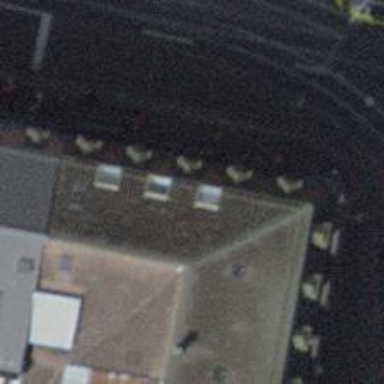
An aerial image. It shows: Outdoor shop.